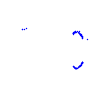
Particle: proton